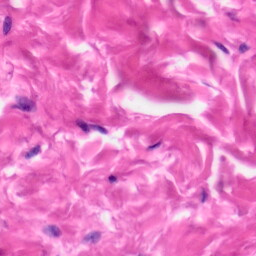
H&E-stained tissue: Skin